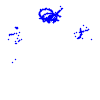
Particle: proton